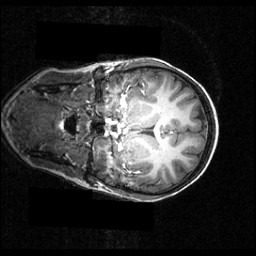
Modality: T1w
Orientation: coronal
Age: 12
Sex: female
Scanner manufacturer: siemens
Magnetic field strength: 3.951 T
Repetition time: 1.5 s
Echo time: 0.00335 s